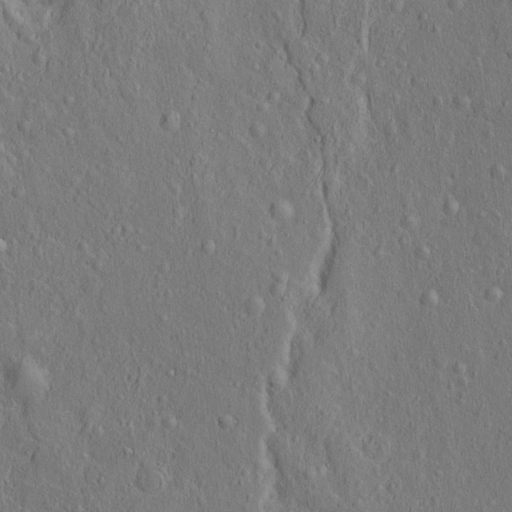
Objects detected: cone